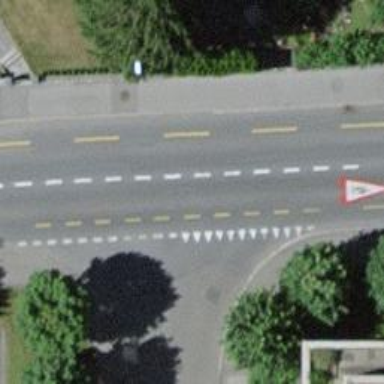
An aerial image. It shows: Road with "give way" sign.